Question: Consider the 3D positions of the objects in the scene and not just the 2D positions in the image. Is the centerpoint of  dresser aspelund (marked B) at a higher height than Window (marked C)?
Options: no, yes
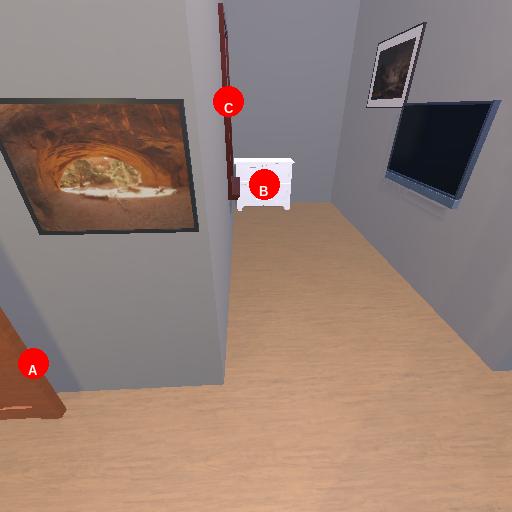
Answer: no